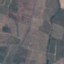
Land use / land cover class: PermanentCrop